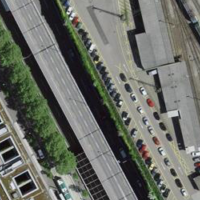
EUNIS habitat code: 57
Species observed at this site:
Allium ursinum
Corvus corone
Passer domesticus